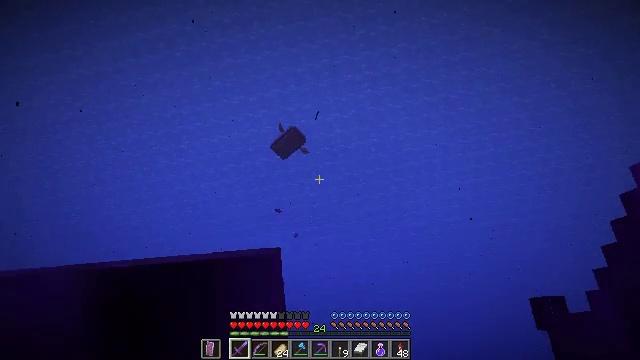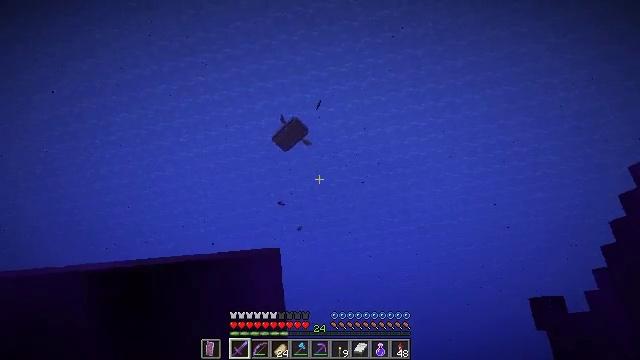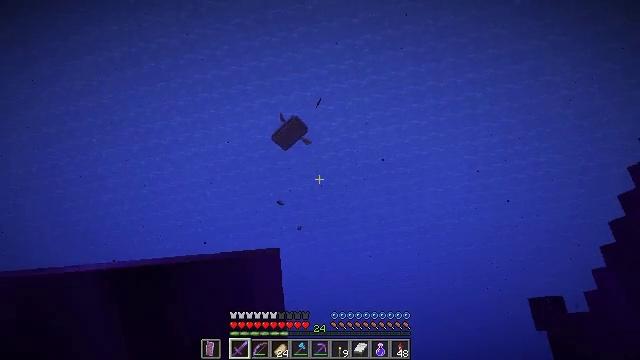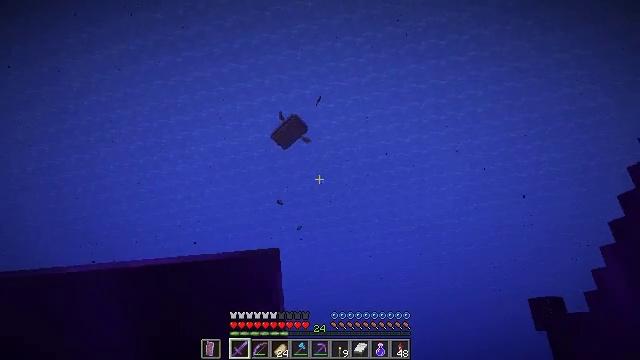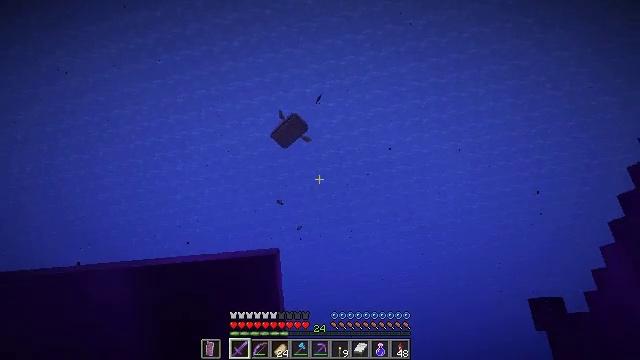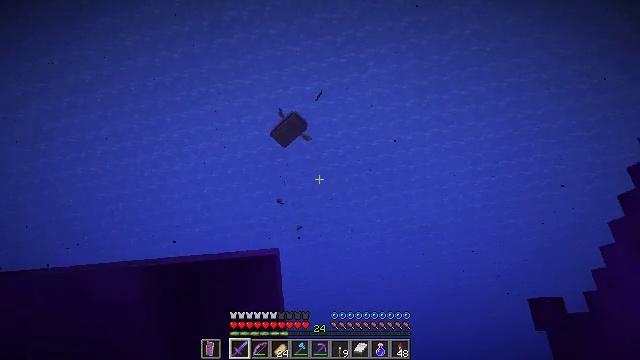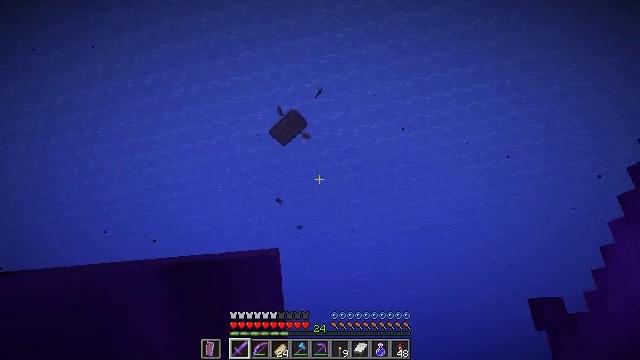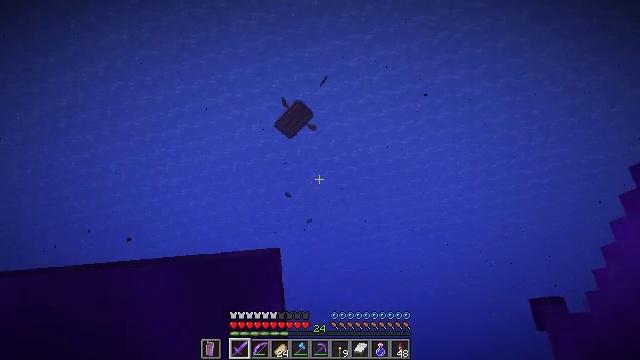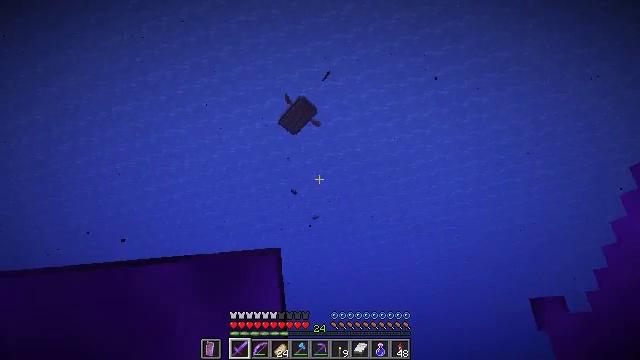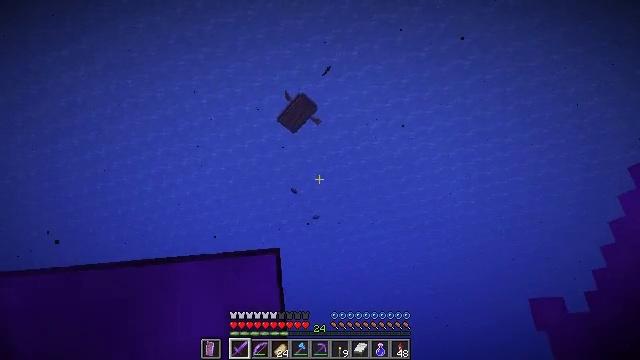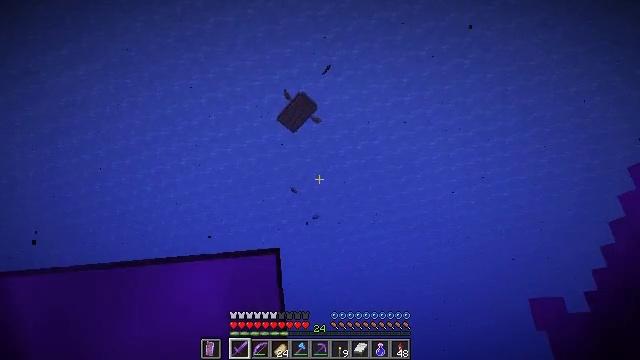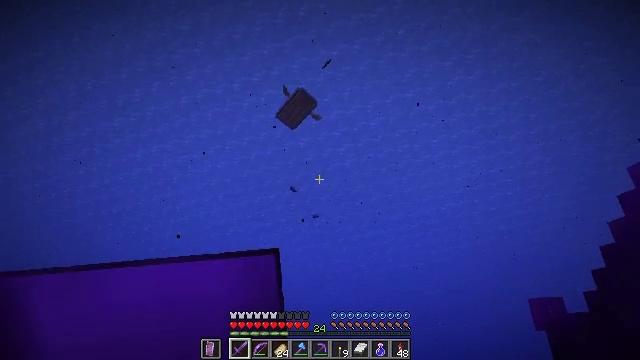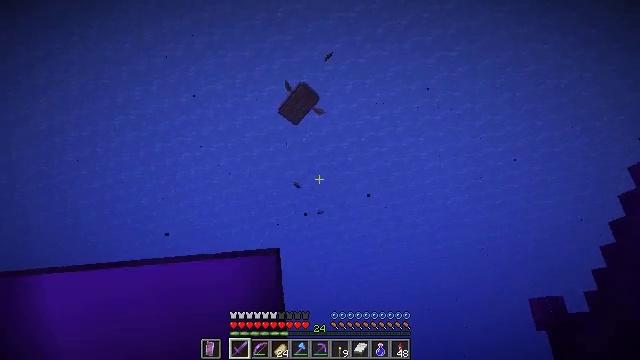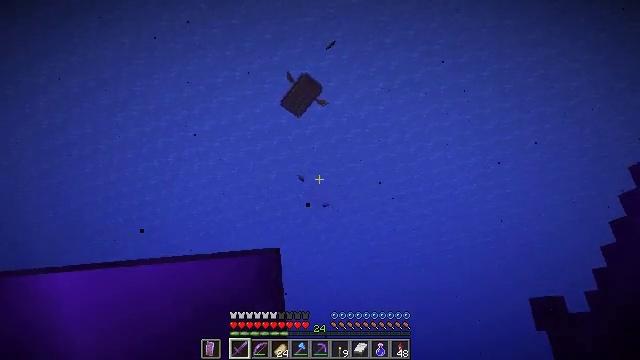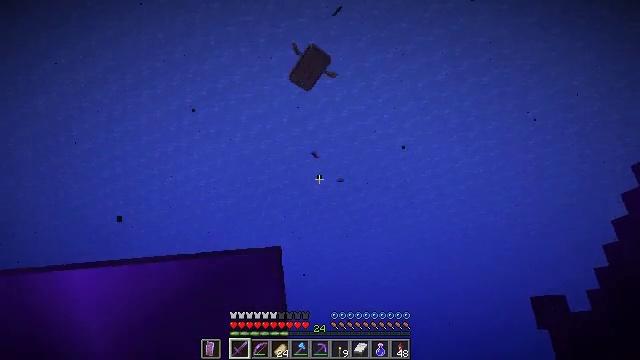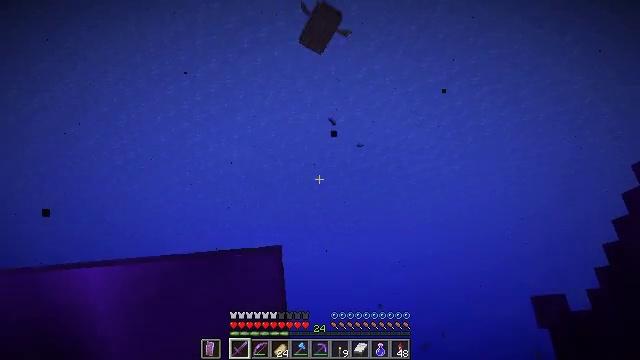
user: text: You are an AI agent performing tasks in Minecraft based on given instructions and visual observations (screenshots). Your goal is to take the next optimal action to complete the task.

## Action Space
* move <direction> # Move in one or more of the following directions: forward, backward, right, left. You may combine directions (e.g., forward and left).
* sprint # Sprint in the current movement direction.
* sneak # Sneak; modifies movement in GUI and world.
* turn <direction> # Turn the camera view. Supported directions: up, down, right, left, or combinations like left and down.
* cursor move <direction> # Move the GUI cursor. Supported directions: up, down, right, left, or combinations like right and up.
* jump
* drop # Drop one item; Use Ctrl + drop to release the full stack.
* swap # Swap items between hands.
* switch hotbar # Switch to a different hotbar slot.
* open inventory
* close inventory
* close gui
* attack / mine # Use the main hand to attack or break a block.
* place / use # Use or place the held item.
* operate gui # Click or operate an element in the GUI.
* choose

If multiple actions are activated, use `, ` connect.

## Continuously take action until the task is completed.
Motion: motion action
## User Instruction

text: Drop stone brick stairs.
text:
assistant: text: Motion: move forward, turn left and down, jump
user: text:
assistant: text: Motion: move forward, jump
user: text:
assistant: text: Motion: move forward, jump
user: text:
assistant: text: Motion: move forward, jump
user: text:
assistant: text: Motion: move forward, jump
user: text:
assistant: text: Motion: move forward, jump
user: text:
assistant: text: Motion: move forward, turn left and down, jump
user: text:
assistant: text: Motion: move forward, turn left, jump
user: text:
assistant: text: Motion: move forward, jump
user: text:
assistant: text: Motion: move forward, jump
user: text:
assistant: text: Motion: move forward, jump
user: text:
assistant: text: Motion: move forward, turn left, jump
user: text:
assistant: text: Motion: move forward, turn left and down, jump
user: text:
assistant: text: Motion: move forward, turn left and down, jump
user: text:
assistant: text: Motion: move forward, turn left and down, jump
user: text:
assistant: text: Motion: move forward, turn left and down, jump
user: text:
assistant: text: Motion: move forward, turn left and down, jump
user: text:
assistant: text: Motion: move forward, turn left and down, jump
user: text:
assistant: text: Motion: move forward, turn left and down, jump
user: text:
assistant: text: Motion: move forward, turn left, jump
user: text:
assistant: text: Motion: move forward, jump
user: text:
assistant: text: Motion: move forward, turn left and down, jump
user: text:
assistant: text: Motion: move forward, turn left and down, jump
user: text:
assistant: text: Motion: move forward, turn down, jump
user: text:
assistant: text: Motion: move forward, turn right and down, jump
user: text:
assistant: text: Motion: move forward, turn right and down, jump
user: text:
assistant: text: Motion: move forward, jump
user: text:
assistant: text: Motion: move forward, jump
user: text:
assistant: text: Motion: move forward, jump
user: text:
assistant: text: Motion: move forward, jump